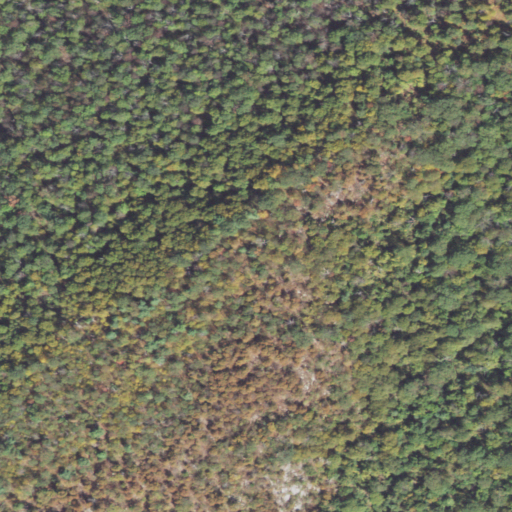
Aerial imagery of mountain in Pennsylvania named Monterey Peak containing deciduous forest, shrub, and mixed forest